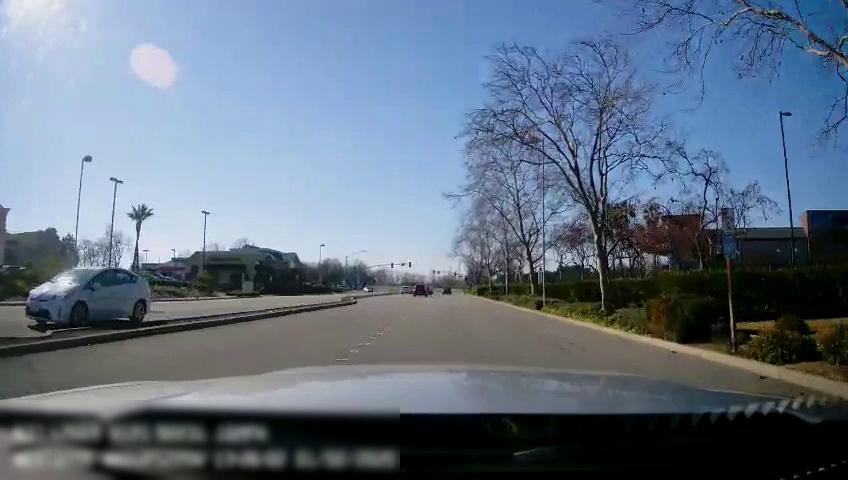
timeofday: Day
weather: Sunny
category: Drivable Space
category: Drivable Space
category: Vehicles | Car
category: Vehicles | Car
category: Lanes | Current Lane